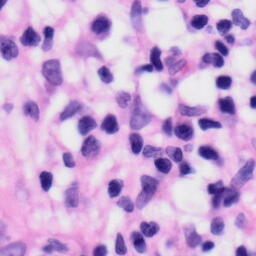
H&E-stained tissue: Skin